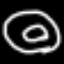
Label: donut